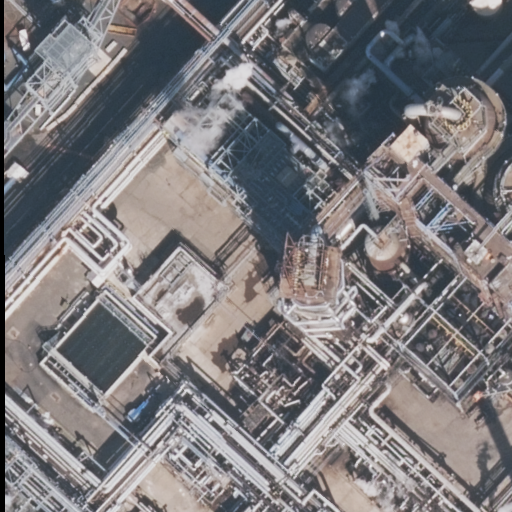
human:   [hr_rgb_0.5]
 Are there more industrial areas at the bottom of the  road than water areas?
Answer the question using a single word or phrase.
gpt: yes

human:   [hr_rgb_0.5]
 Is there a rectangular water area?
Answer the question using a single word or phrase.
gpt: no

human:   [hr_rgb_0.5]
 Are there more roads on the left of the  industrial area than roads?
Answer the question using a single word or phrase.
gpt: no

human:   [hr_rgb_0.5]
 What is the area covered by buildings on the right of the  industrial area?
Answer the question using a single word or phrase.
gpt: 0m2

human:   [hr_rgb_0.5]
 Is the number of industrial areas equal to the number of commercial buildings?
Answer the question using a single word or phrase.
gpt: no

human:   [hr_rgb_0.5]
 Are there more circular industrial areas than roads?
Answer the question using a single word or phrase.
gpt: no

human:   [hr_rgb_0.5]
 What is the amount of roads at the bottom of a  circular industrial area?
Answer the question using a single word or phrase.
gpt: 0

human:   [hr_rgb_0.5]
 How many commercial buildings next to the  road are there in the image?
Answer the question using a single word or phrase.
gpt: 0

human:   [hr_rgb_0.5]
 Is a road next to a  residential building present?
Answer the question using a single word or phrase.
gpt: no

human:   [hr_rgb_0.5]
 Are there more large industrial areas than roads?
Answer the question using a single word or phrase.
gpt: no

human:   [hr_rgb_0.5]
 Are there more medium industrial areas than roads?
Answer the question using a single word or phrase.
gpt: no

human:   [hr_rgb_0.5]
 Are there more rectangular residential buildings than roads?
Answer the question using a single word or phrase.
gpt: no

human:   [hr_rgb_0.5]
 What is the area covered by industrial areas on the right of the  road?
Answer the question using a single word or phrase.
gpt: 10583m2

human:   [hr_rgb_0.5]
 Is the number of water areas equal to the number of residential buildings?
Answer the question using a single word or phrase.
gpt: yes

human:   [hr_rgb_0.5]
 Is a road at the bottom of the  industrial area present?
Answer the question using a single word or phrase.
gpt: no

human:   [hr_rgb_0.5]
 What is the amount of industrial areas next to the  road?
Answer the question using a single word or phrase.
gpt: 1

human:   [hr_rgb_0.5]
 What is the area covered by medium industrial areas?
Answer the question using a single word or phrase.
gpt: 0m2

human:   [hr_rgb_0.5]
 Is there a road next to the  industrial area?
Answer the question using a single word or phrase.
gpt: yes

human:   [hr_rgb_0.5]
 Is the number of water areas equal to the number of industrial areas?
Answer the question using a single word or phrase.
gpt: no

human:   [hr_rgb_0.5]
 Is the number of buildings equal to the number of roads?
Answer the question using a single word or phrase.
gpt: no

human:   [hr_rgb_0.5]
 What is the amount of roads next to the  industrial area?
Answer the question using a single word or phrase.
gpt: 1

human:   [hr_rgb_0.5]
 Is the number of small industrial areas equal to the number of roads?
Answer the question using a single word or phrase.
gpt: no

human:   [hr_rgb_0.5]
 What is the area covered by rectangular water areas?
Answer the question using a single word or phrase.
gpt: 0m2

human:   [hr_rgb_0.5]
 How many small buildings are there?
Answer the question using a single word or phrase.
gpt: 0

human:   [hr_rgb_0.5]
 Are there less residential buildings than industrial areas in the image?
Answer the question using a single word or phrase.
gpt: yes

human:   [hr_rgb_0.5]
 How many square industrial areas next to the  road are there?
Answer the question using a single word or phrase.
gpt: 0

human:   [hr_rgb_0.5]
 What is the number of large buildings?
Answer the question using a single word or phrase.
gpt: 0

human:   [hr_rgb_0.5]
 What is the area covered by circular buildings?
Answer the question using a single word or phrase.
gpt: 0m2

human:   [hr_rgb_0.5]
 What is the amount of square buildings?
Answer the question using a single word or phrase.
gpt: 0

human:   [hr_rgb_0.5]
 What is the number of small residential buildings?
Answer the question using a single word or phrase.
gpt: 0

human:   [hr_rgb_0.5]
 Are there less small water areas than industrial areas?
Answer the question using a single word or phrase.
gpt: yes

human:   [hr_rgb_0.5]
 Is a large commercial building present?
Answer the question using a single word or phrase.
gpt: no

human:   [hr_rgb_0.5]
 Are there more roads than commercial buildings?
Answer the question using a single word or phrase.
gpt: yes

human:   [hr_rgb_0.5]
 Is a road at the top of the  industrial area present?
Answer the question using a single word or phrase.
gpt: yes

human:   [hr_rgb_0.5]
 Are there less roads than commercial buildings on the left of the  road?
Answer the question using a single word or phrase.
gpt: no

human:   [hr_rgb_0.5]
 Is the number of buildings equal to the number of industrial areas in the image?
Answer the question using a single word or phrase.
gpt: no